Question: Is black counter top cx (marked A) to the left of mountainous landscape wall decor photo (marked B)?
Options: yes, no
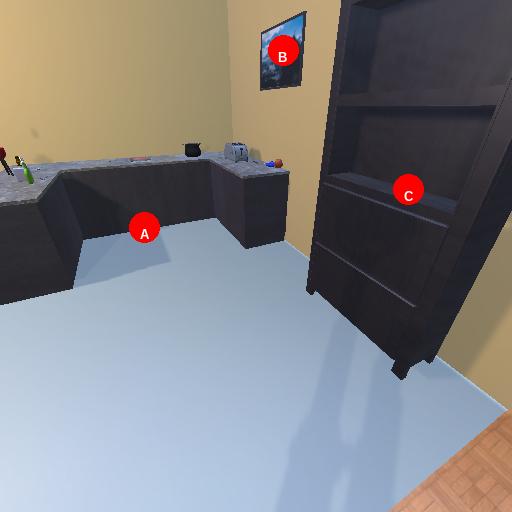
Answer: yes